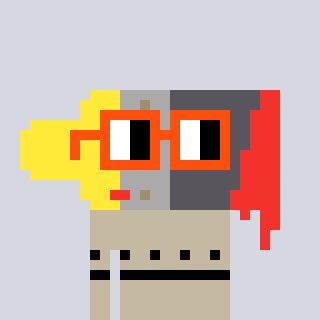
a pixel art character with square orange glasses, a paintbrush-shaped head and a bege-colored body on a cool background